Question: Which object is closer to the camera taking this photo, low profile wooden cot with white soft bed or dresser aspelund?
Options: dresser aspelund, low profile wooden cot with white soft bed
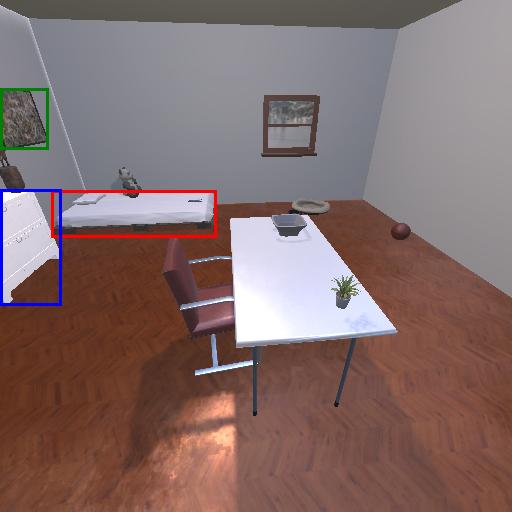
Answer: dresser aspelund